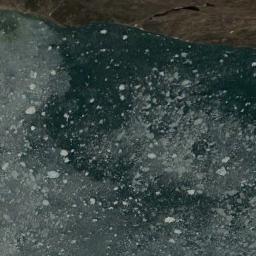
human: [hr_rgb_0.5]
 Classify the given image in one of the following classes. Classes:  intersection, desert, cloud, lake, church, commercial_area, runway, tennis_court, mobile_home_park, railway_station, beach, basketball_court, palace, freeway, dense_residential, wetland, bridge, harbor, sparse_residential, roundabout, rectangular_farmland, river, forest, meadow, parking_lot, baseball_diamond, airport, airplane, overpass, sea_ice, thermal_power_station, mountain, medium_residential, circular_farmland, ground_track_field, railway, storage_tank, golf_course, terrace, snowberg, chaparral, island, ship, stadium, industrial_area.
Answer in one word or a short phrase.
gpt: sea_ice